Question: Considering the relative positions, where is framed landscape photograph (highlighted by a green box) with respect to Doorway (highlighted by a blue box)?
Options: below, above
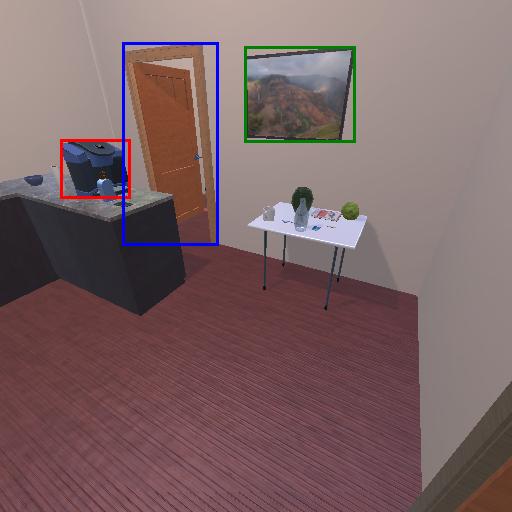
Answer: below